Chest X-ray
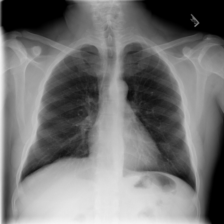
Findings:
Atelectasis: negative
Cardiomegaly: negative
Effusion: negative
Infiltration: negative
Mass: negative
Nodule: negative
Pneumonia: negative
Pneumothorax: negative
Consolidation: negative
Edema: negative
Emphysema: negative
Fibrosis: negative
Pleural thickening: negative
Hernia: negative